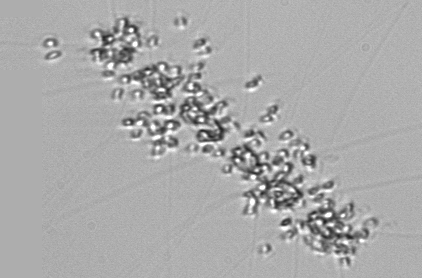
Label: Chaetoceros_didymus_TAG_external_flagellate